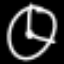
Label: clock